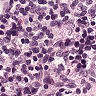
Metastatic tissue present: no